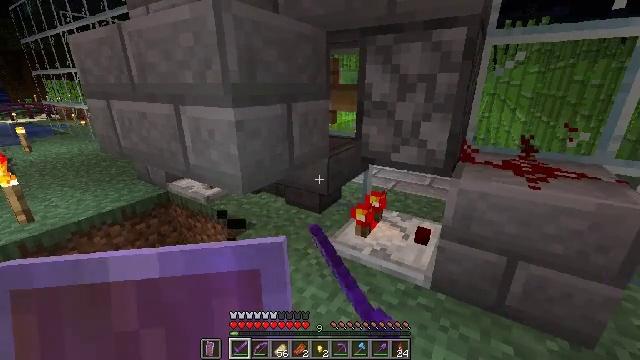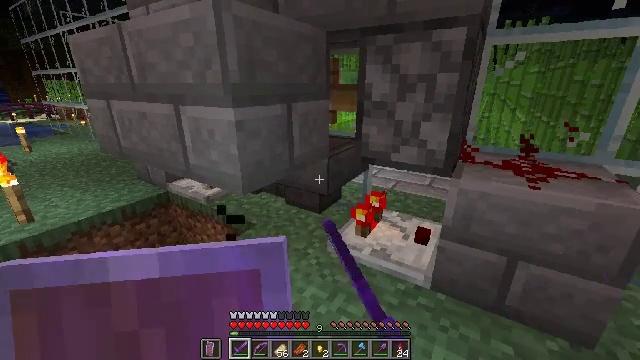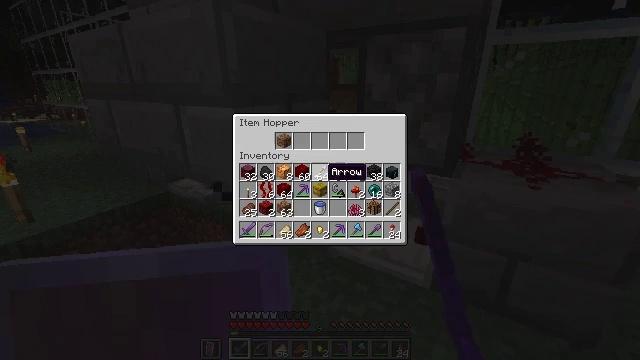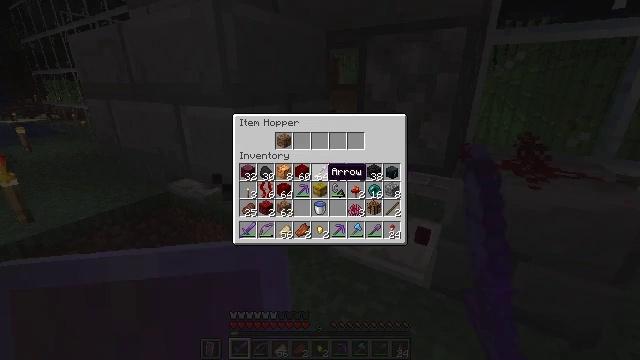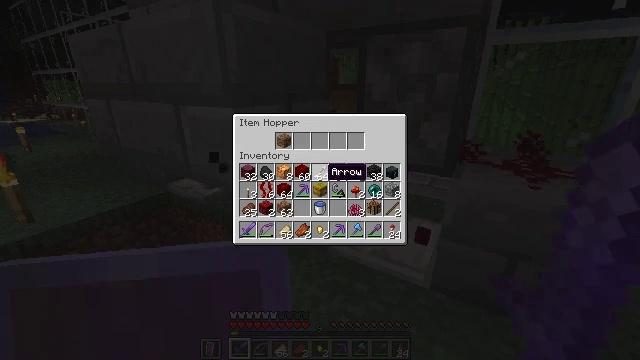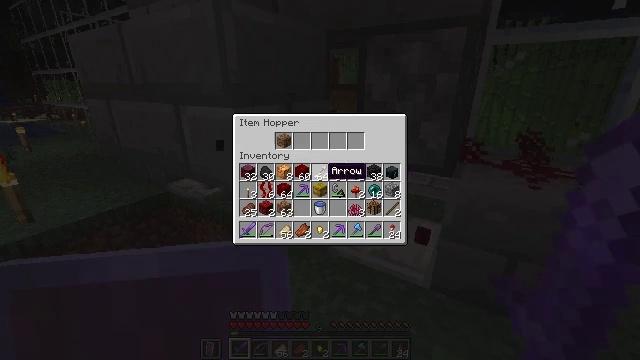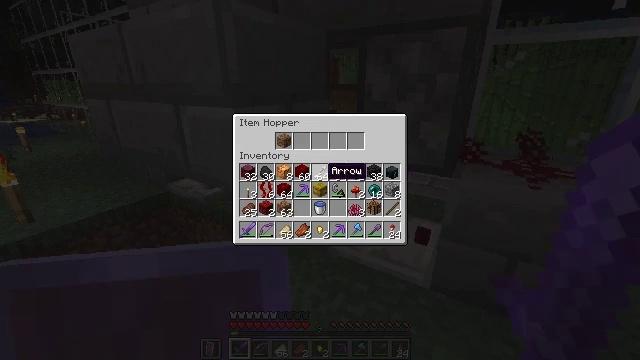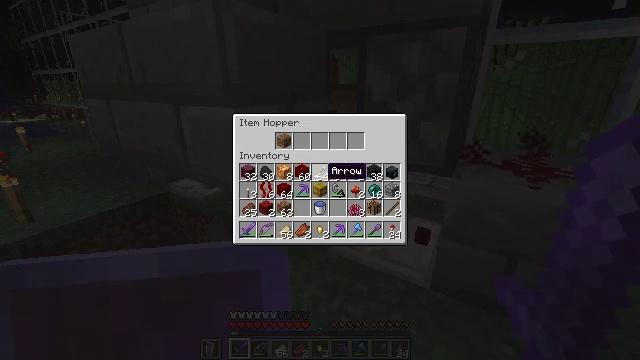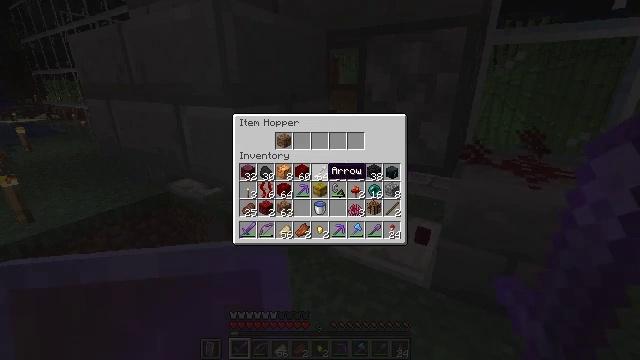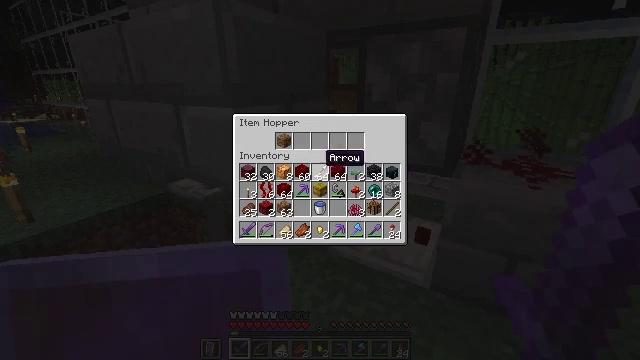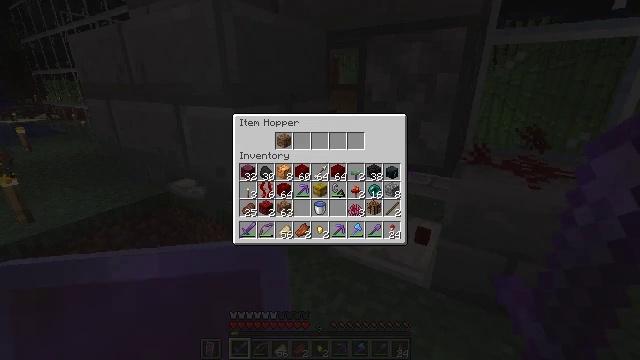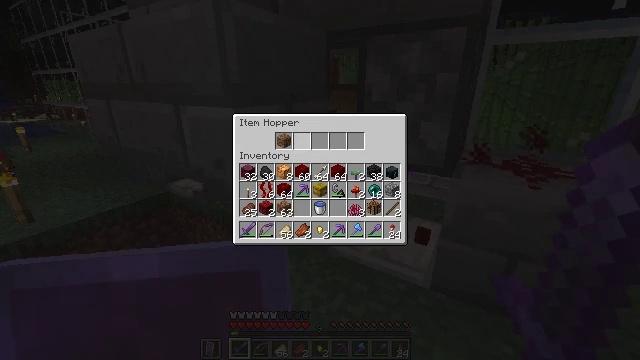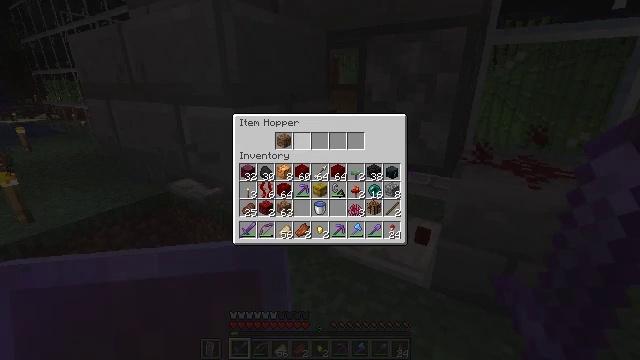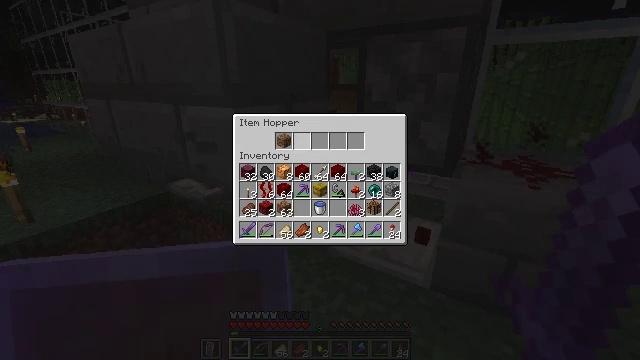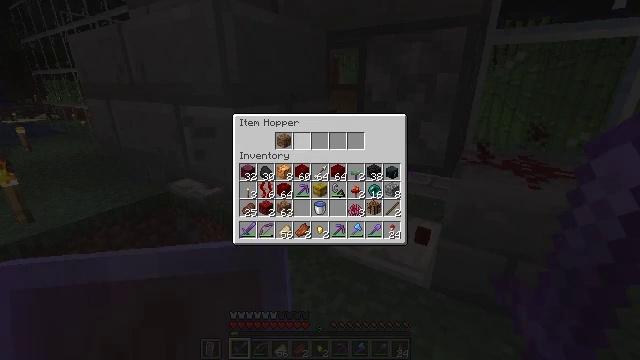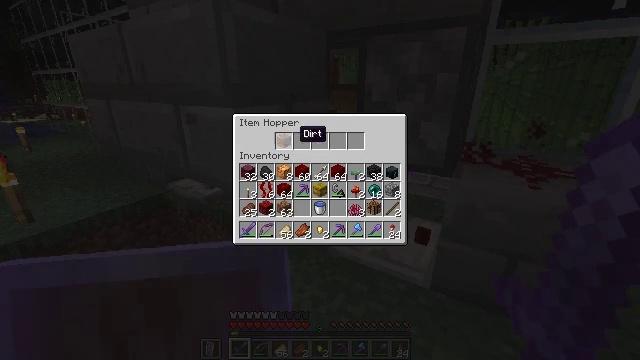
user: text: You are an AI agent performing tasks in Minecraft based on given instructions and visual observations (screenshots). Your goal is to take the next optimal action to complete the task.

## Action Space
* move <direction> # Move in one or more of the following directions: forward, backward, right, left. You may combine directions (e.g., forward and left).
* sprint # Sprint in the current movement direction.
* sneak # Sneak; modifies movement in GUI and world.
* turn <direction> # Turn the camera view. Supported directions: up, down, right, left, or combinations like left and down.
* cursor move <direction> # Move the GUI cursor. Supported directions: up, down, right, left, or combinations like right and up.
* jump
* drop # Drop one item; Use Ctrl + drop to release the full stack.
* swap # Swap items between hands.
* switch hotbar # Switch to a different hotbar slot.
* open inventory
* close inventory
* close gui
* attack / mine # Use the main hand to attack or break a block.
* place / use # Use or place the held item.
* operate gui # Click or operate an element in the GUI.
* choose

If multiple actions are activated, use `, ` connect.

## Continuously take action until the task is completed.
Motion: motion action
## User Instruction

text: Collect the spruce trapdoor from its position.
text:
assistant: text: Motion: no_op
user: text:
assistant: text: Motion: no_op
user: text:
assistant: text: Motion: no_op
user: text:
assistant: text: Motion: no_op
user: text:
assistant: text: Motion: no_op
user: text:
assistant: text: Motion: no_op
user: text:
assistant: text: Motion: no_op
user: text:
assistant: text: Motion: no_op
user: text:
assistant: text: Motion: turn up
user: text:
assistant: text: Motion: turn up
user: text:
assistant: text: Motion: turn left and up
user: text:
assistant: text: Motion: no_op
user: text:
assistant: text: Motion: no_op
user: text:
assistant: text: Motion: sneak
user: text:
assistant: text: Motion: sneak
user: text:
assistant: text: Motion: sneak
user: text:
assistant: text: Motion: sneak
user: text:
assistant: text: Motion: sneak
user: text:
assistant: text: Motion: sneak
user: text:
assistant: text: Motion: sneak, attack / mine
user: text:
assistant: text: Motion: sneak, attack / mine
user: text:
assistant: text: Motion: sneak, attack / mine
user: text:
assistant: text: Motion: sneak
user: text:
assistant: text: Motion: sneak
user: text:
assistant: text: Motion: no_op
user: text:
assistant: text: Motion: no_op
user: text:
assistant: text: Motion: no_op
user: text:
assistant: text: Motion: no_op
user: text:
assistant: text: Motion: no_op
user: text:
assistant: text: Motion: no_op